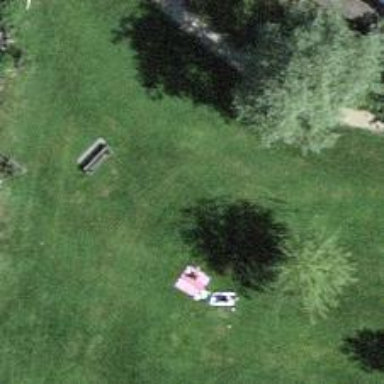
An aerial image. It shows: Bench.